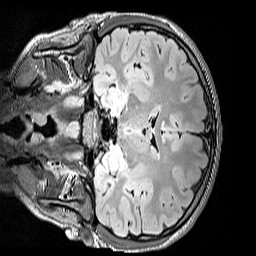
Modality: FLAIR
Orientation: coronal
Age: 12
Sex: male
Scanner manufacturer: siemens
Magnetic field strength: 3 T
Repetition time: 5 s
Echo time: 0.388 s